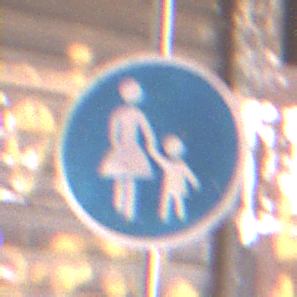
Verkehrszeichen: Gehweg
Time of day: MorningAfternoon
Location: Outdoor (Urban)
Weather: Clear
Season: NotSpecified
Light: Natural